Question: I have followed a tutorial on how to display an image in OpenGL, and I first had to make a square and then texture it. I have tried 'gl.glColor4f(0f,0f,0f,1f);' and that works, I can see the square. But then when I try to texture it, the screen just stays white. What did I do wrong?
Here is the screen with the 'gl.glColor4f(0f,0f,0f,1f);' :

If I apply the texture (using the custom Texture class that the tutorial suggested), the screen is completely white.
Here is my code:
Square.java:
'''
package com.chrypthic.android.reference;
import java.nio.ByteBuffer;
import java.nio.ByteOrder;
import java.nio.FloatBuffer;
import java.nio.ShortBuffer;
import javax.microedition.khronos.opengles.GL10;
import android.content.Context;
public class Square
{
final int VERTEX_SIZE = (2+2) *4;
FloatBuffer vertices;
ShortBuffer indices;
Texture texture;
GL10 gl;
Context c;
public Square(GL10 gl, Context context)
{
this.gl = gl;
this.c = context;
ByteBuffer byteBuffer = ByteBuffer.allocateDirect(VERTEX_SIZE * 4);
byteBuffer.order(ByteOrder.nativeOrder());
vertices = byteBuffer.asFloatBuffer();
vertices.put(new float[]{
10.0f, 10.0f, 0.0f, 0.0f, //bl
160.0f, 10.0f, 1.0f, 0.0f, //br
160.0f, 160.0f, 1.0f, 1.0f, //tr
10.0f, 160.0f, 1.0f, 0.0f, //tl
});
vertices.flip();
byteBuffer = ByteBuffer.allocateDirect(VERTEX_SIZE * 4);
byteBuffer.order(ByteOrder.nativeOrder());
indices = byteBuffer.asShortBuffer();
indices.put(new short[]{
0, 1, 2, 2, 3, 0
});
indices.flip();
texture = new Texture("image/picture.png", c, gl);
}
public void draw()
{
gl.glEnable(GL10.GL_TEXTURE_2D);
texture.bind();
//gl.glColor4f(0f, 0f, 0f, 1f);
gl.glEnableClientState(GL10.GL_TEXTURE_COORD_ARRAY);
gl.glEnableClientState(GL10.GL_VERTEX_ARRAY);
vertices.position(0);
gl.glVertexPointer(2, GL10.GL_FLOAT, VERTEX_SIZE, vertices);
vertices.position(2);
gl.glTexCoordPointer(2, GL10.GL_FLOAT, VERTEX_SIZE, vertices);
gl.glDrawElements(GL10.GL_TRIANGLES, 6, GL10.GL_UNSIGNED_SHORT, indices);
}
}
'''
Texture.java
'''
package com.chrypthic.android.reference;
import java.io.InputStream;
import javax.microedition.khronos.opengles.GL10;
import android.content.Context;
import android.content.res.AssetManager;
import android.graphics.Bitmap;
import android.graphics.BitmapFactory;
import android.opengl.GLUtils;
public class Texture {
String texturePath;
Context context;
GL10 gl;
int textureId;
int minFilter;
int magFilter;
Bitmap texture;
public Texture(String texturePath, Context context, GL10 gl)
{
this.gl = gl;
this.texturePath = texturePath;
this.context = context;
}
public void load()
{
try{
AssetManager assetManager = context.getAssets();
InputStream is = assetManager.open(texturePath);
texture = BitmapFactory.decodeStream(is);
gl.glBindTexture(GL10.GL_TEXTURE_2D, textureId);
GLUtils.texImage2D(GL10.GL_TEXTURE_2D, 0, texture, 0);
setFilters(GL10.GL_NEAREST, GL10.GL_NEAREST);
gl.glBindTexture(GL10.GL_TEXTURE_2D, 0);
}catch(Exception e)
{
e.printStackTrace();
}
}
public void reload()
{
load();
bind();
setFilters(minFilter, magFilter);
gl.glBindTexture(GL10.GL_TEXTURE_2D, 0);
}
public void setFilters(int minFilter, int magFilter)
{
this.minFilter = minFilter;
this.magFilter = magFilter;
gl.glTexParameterf(GL10.GL_TEXTURE_2D, GL10.GL_TEXTURE_MIN_FILTER, minFilter);
gl.glTexParameterf(GL10.GL_TEXTURE_2D, GL10.GL_TEXTURE_MAG_FILTER, magFilter);
}
public void bind()
{
gl.glBindTexture(GL10.GL_TEXTURE_2D, textureId);
}
public void dispose()
{
gl.glBindTexture(GL10.GL_TEXTURE_2D, textureId);
int[] textureIds = {textureId};
gl.glDeleteTextures(1, textureIds, 0);
}
}
'''
OpenGLRenderer.java
'''
package com.chrypthic.android.reference;
import java.util.Random;
import javax.microedition.khronos.egl.EGLConfig;
import javax.microedition.khronos.opengles.GL10;
import android.content.Context;
import android.opengl.GLSurfaceView.Renderer;
public class OpenGLRenderer implements Renderer
{
Random rand = new Random();
int mWidth = 0;
int mHeight = 0;
Context c;
Square square;
public OpenGLRenderer(Context c)
{
this.c = c;
}
@Override
public void onDrawFrame(GL10 gl)
{
gl.glClearColor(1, 1, 1, 1);
gl.glClear(GL10.GL_COLOR_BUFFER_BIT);
gl.glViewport(0, 0, mWidth, mHeight);
gl.glMatrixMode(GL10.GL_PROJECTION);
gl.glLoadIdentity();
gl.glOrthof(0, mWidth, 0, mHeight, -1, 1);
if(square != null)square.draw();
}
@Override
public void onSurfaceChanged(GL10 gl, int width, int height)
{
mWidth = width;
mHeight = height;
}
@Override
public void onSurfaceCreated(GL10 gl, EGLConfig config)
{
square = new Square(gl, c);
}
}
'''
I hope you can help me, if you need even more information just tell me.
Thanks in advance. I did't post the white screen as a screenshot, because it seems kind of pointless with the white background that stackoverflow have.
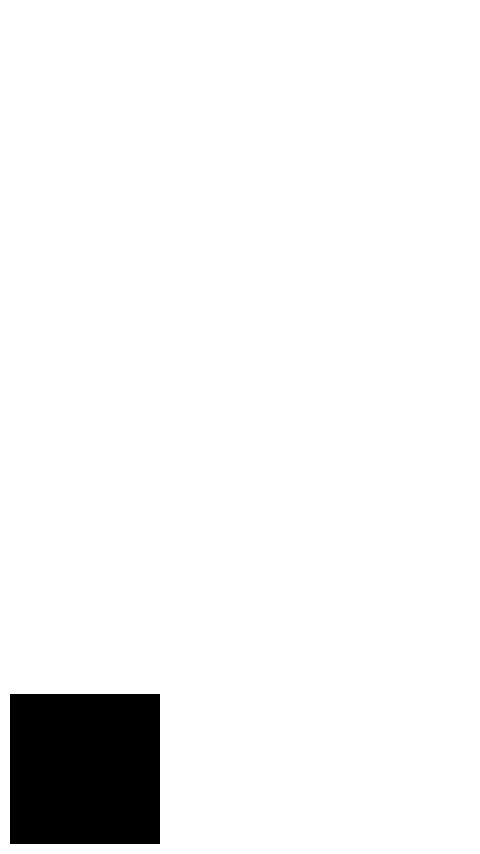
Answer: You never create the texture!
'''
public void load()
{
try{
int []texture = new int[1];
gl.glGenTextures(1, texture,0);//the missing method
textureId = texture[0];
//now you can call
AssetManager assetManager = context.getAssets();
InputStream is = assetManager.open(texturePath);
texture = BitmapFactory.decodeStream(is);
gl.glBindTexture(GL10.GL_TEXTURE_2D, textureId);/*this fails
if textureId is a 'random' number. You must/should generate a valid id. */
GLUtils.texImage2D(GL10.GL_TEXTURE_2D, 0, texture, 0);
setFilters(GL10.GL_NEAREST, GL10.GL_NEAREST);
gl.glBindTexture(GL10.GL_TEXTURE_2D, 0);
'''
It is exactly the opposite of your 'dispose()' method.